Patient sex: M
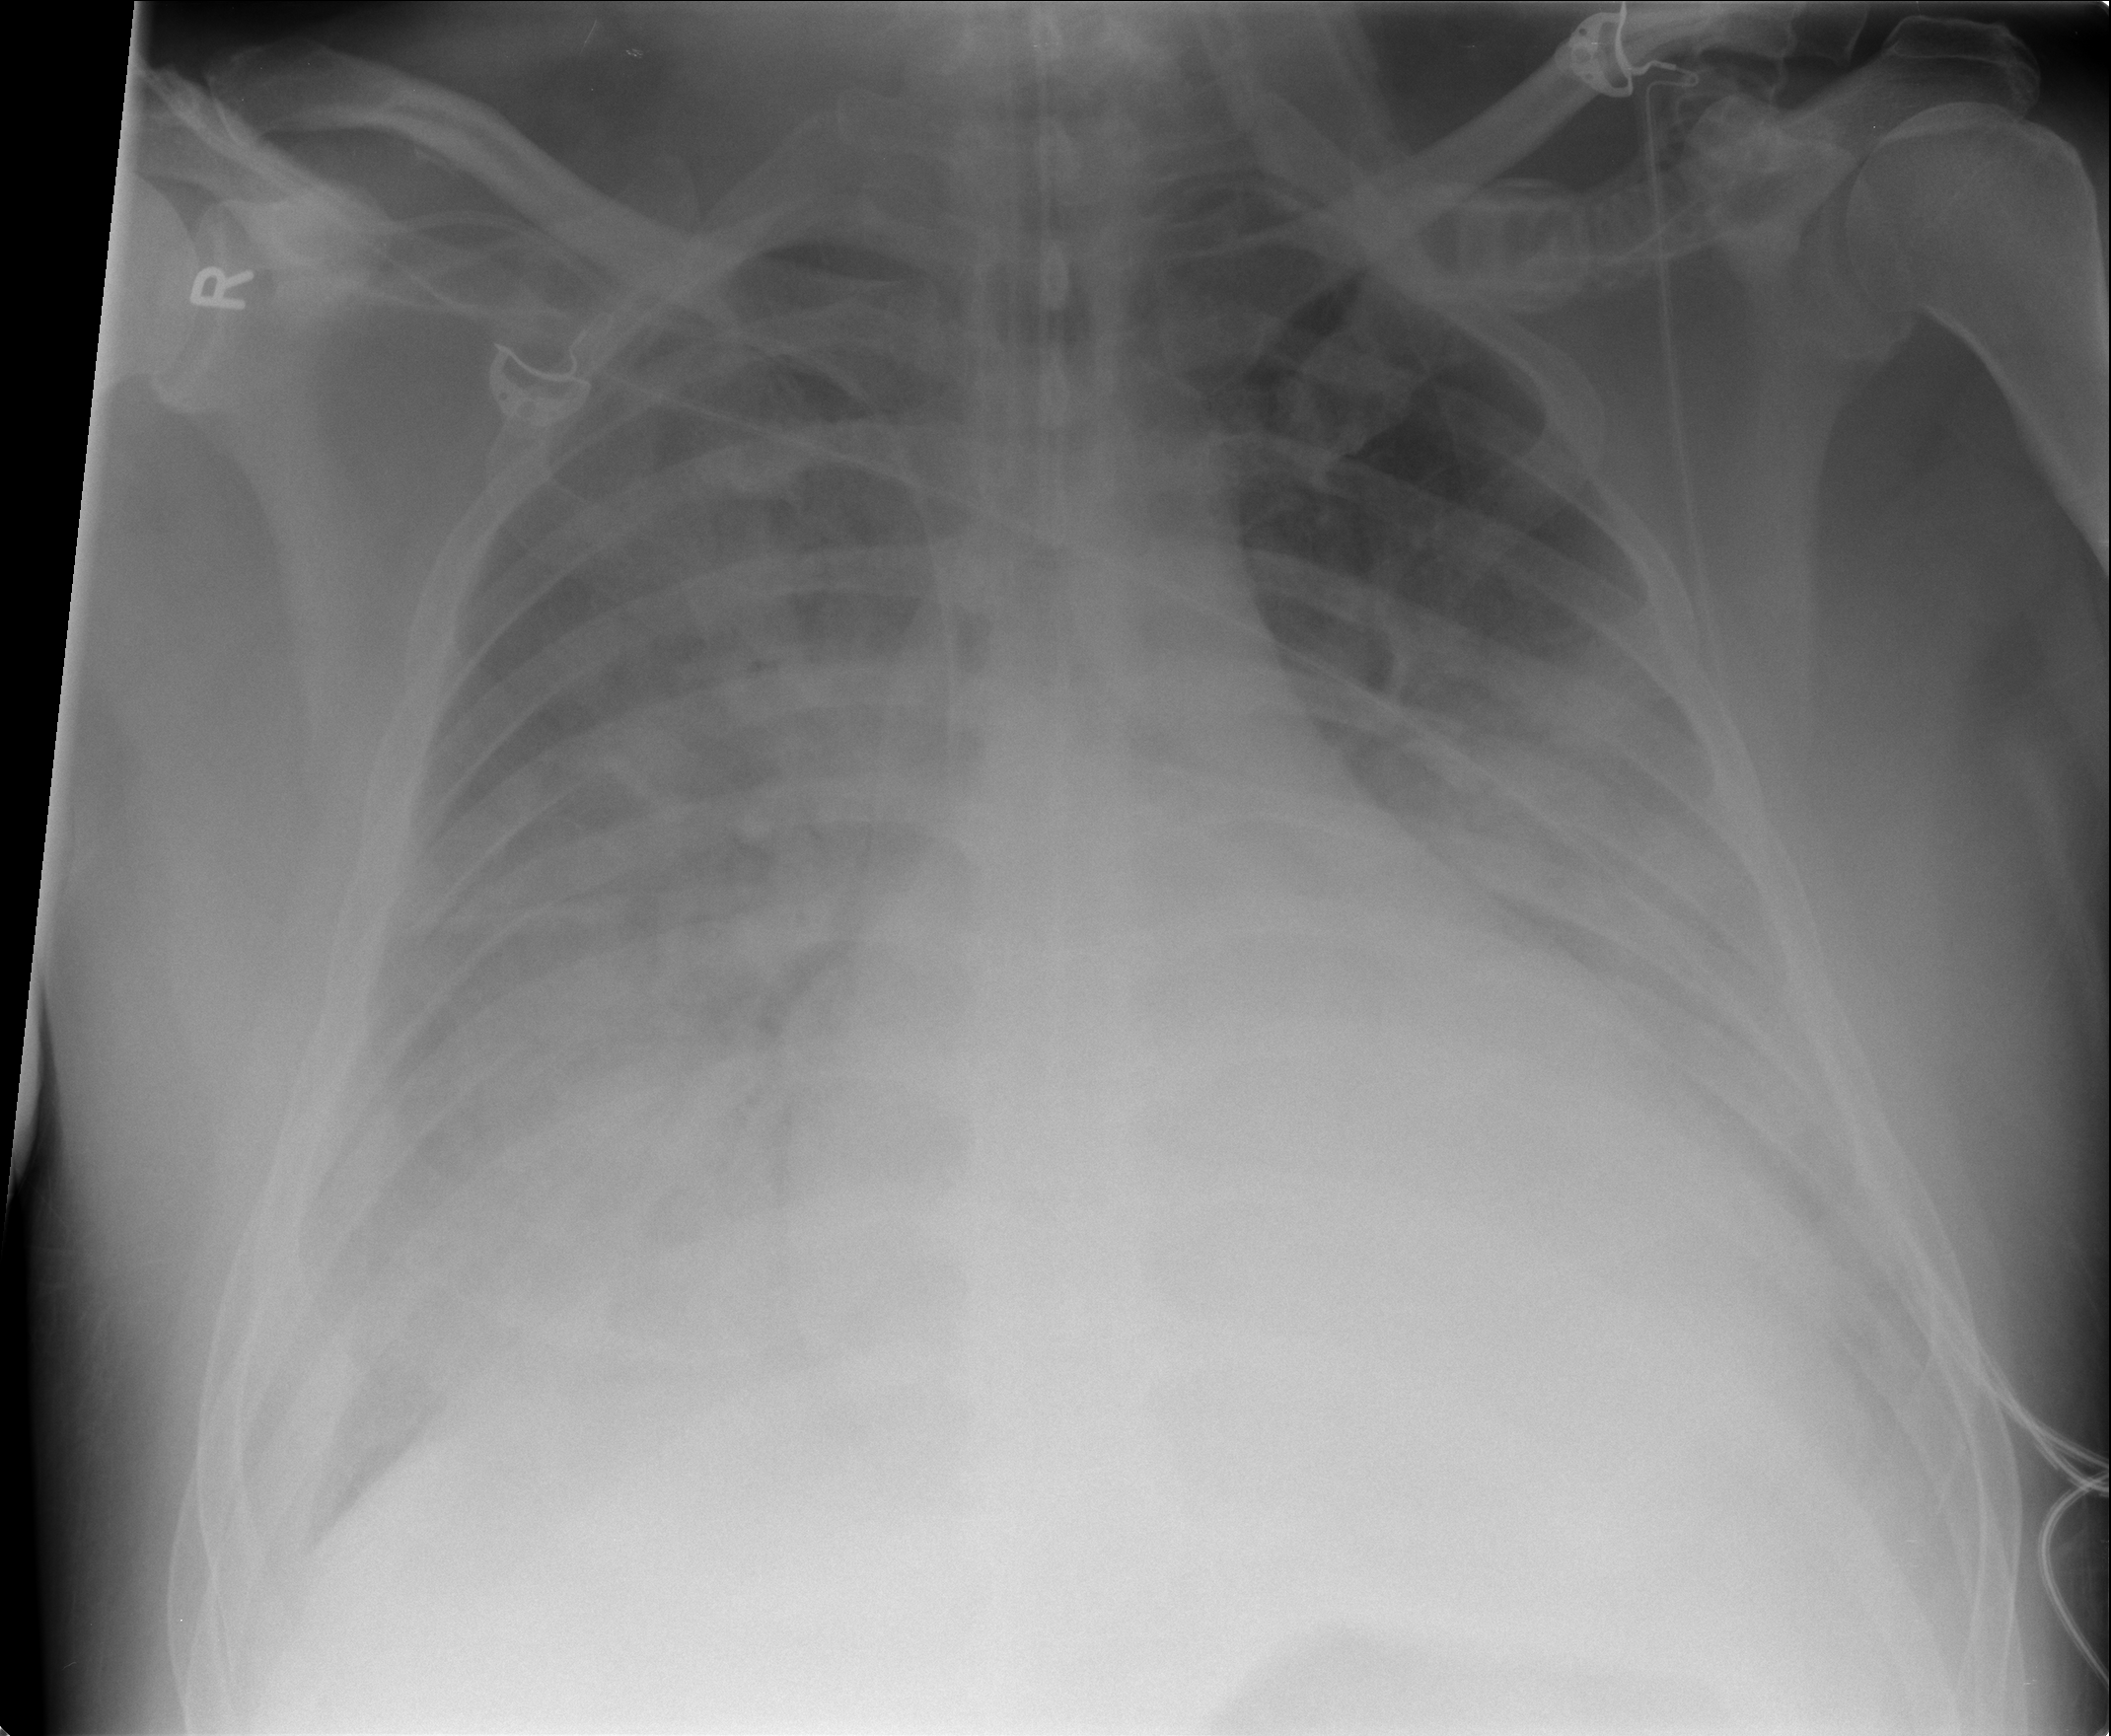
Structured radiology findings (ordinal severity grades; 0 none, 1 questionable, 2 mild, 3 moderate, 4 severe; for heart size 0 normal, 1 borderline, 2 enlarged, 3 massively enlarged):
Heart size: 2
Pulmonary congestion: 3
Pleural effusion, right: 3
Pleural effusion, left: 3
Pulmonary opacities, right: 3
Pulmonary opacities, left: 3
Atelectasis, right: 3
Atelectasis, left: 3